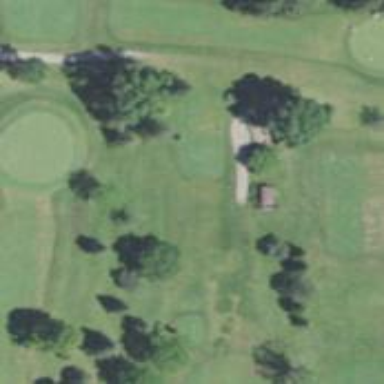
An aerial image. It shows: Path for both roads and golfers.